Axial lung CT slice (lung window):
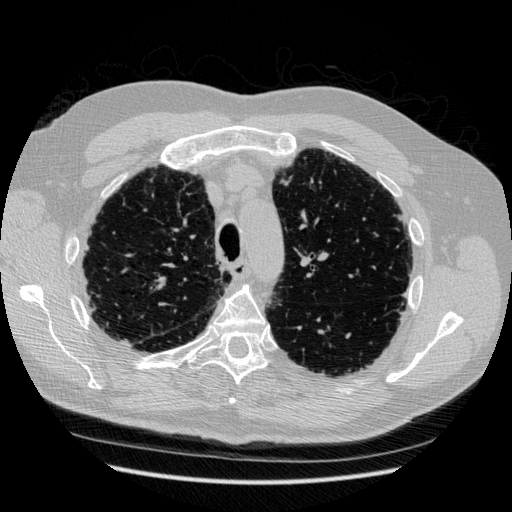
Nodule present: no